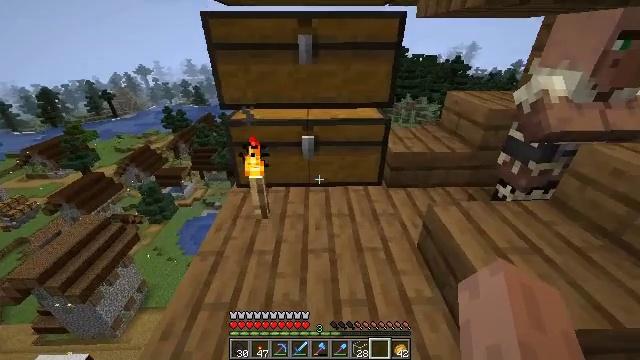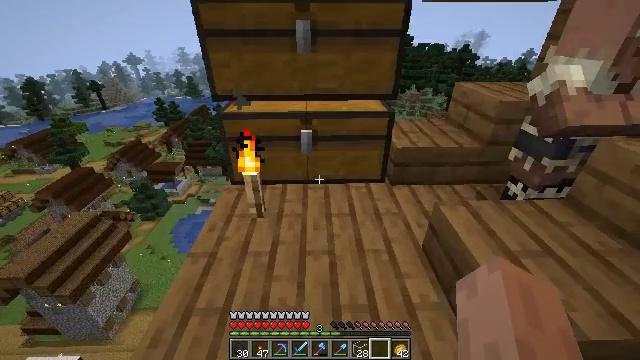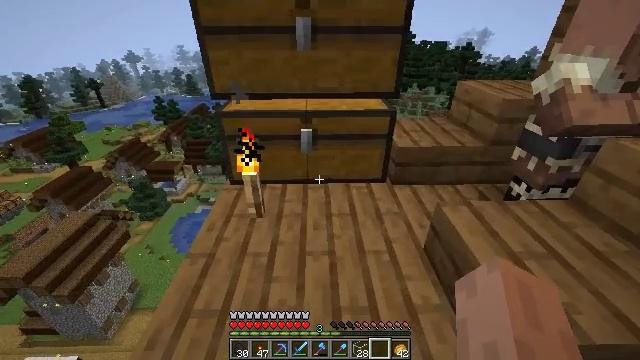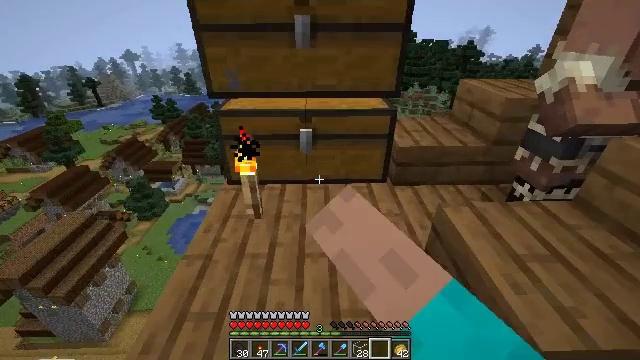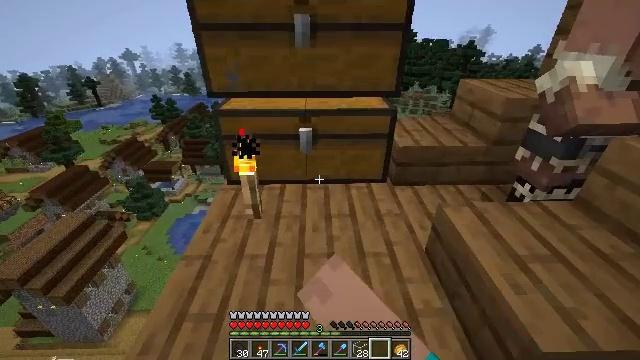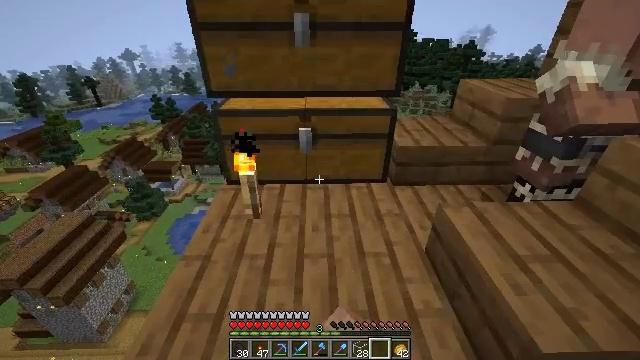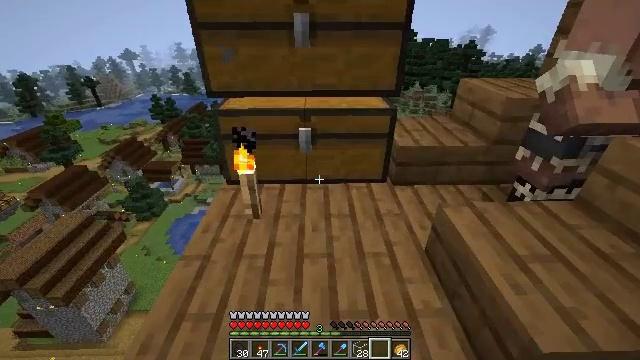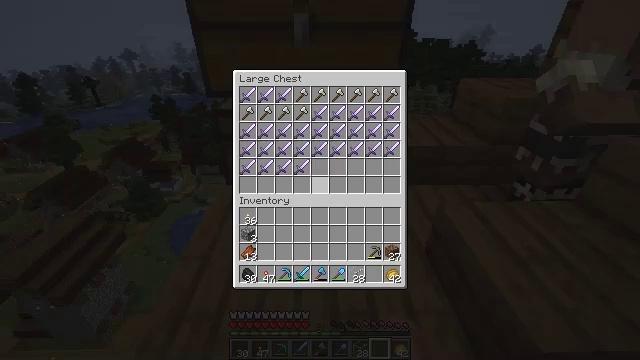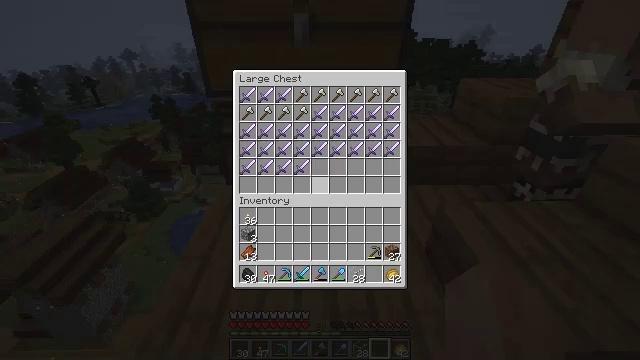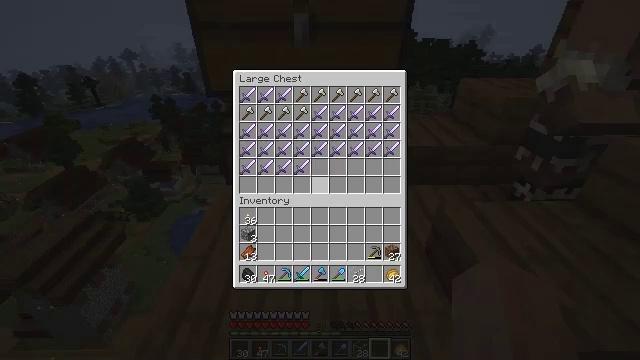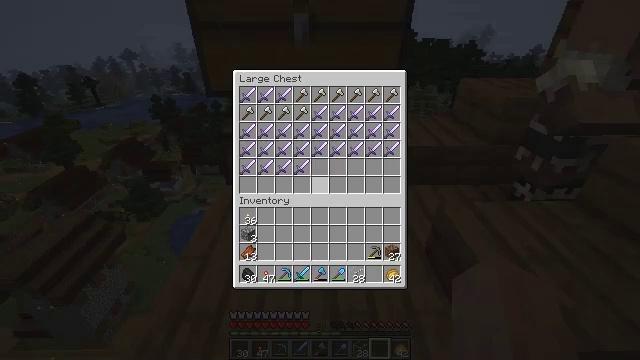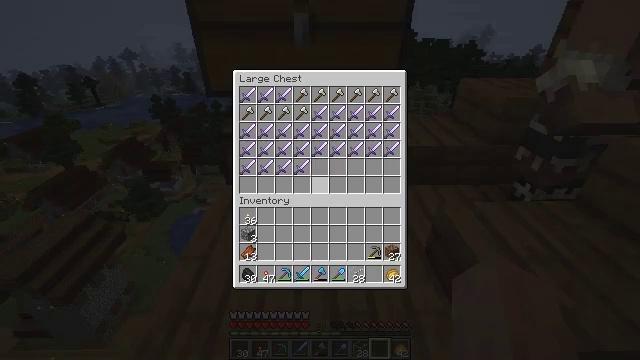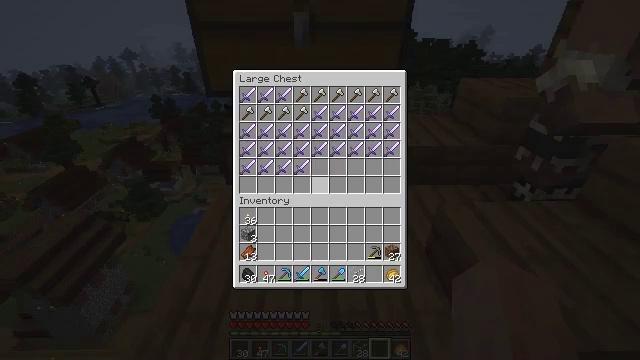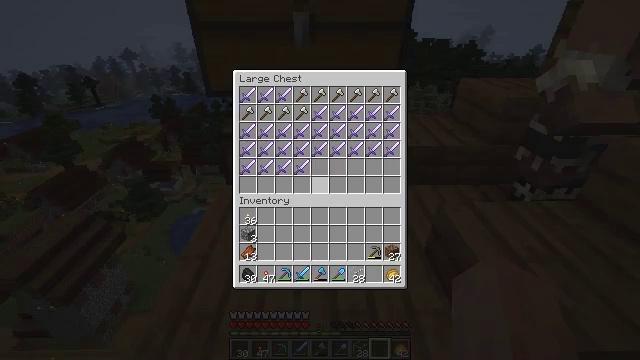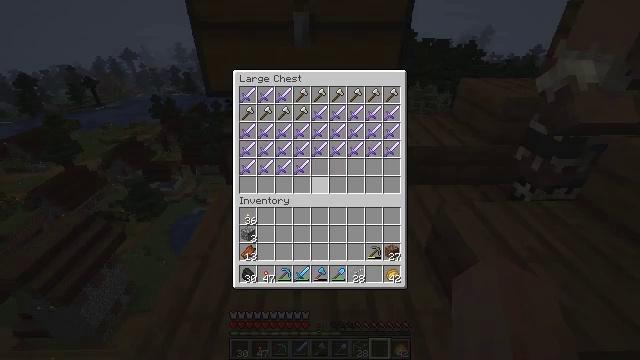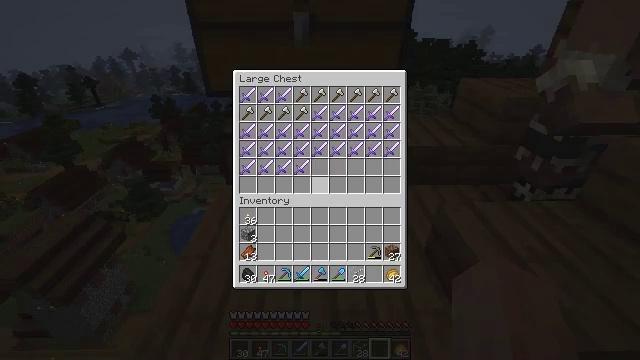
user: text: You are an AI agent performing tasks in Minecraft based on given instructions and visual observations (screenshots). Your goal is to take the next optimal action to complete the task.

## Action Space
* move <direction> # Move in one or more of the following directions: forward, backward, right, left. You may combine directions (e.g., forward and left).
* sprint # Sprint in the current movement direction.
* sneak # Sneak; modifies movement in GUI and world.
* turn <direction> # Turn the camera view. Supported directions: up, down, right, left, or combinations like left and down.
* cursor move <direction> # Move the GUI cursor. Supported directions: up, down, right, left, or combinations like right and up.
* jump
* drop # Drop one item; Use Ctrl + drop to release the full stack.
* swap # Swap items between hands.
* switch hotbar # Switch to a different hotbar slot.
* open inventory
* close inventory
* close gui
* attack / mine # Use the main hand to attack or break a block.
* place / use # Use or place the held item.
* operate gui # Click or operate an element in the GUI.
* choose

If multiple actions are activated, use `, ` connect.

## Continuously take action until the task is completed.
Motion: motion action
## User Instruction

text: Open a crafting table and make a rabbit stew.
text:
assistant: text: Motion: turn down
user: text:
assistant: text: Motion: use / place
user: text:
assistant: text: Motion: use / place
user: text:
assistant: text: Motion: use / place
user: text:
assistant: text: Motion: no_op
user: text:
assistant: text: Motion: no_op
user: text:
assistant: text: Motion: open gui
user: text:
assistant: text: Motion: no_op
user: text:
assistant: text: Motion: no_op
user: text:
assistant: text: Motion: no_op
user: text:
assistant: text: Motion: no_op
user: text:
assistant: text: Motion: no_op
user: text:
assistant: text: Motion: no_op
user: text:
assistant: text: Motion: no_op
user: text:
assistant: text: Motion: no_op
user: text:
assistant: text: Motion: no_op
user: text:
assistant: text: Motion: no_op
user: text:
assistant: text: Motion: no_op
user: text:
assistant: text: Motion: no_op
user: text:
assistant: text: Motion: no_op
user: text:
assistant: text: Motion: no_op
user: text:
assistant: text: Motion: close gui
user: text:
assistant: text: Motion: turn right and up
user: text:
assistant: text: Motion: turn right and up
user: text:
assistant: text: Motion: turn right and up
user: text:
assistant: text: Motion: turn left and up
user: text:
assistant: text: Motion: no_op
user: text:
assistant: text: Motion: no_op
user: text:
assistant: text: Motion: use / place
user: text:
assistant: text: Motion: use / place